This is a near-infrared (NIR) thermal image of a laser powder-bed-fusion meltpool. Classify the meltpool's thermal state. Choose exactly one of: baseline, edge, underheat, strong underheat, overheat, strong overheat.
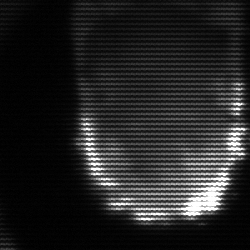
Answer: baseline